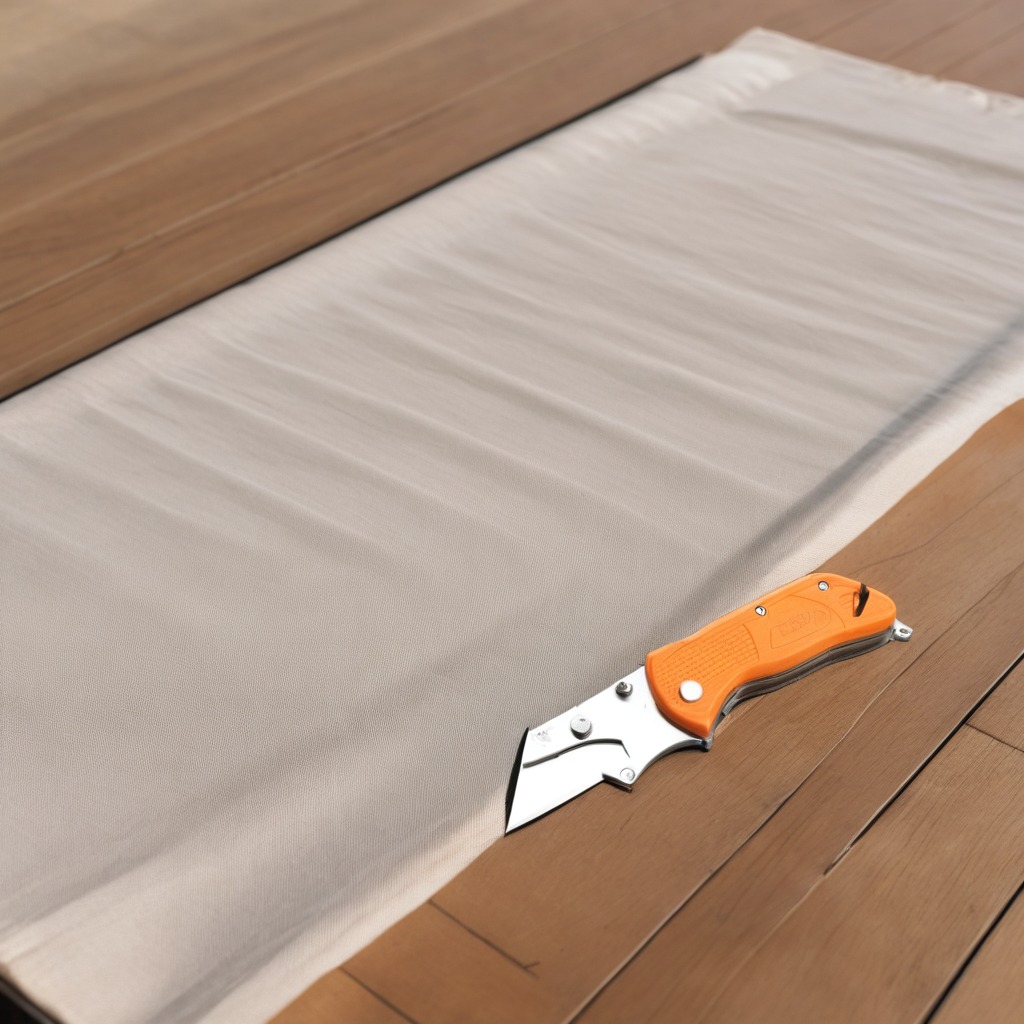
A utility knife is lying on the wooden table.